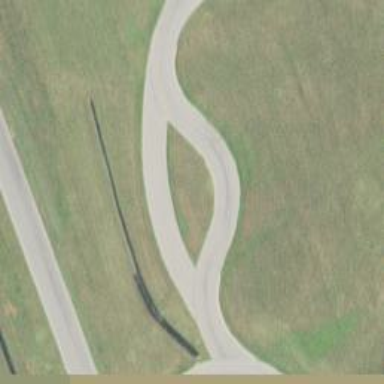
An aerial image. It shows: Raceway for motor sports.